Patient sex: M
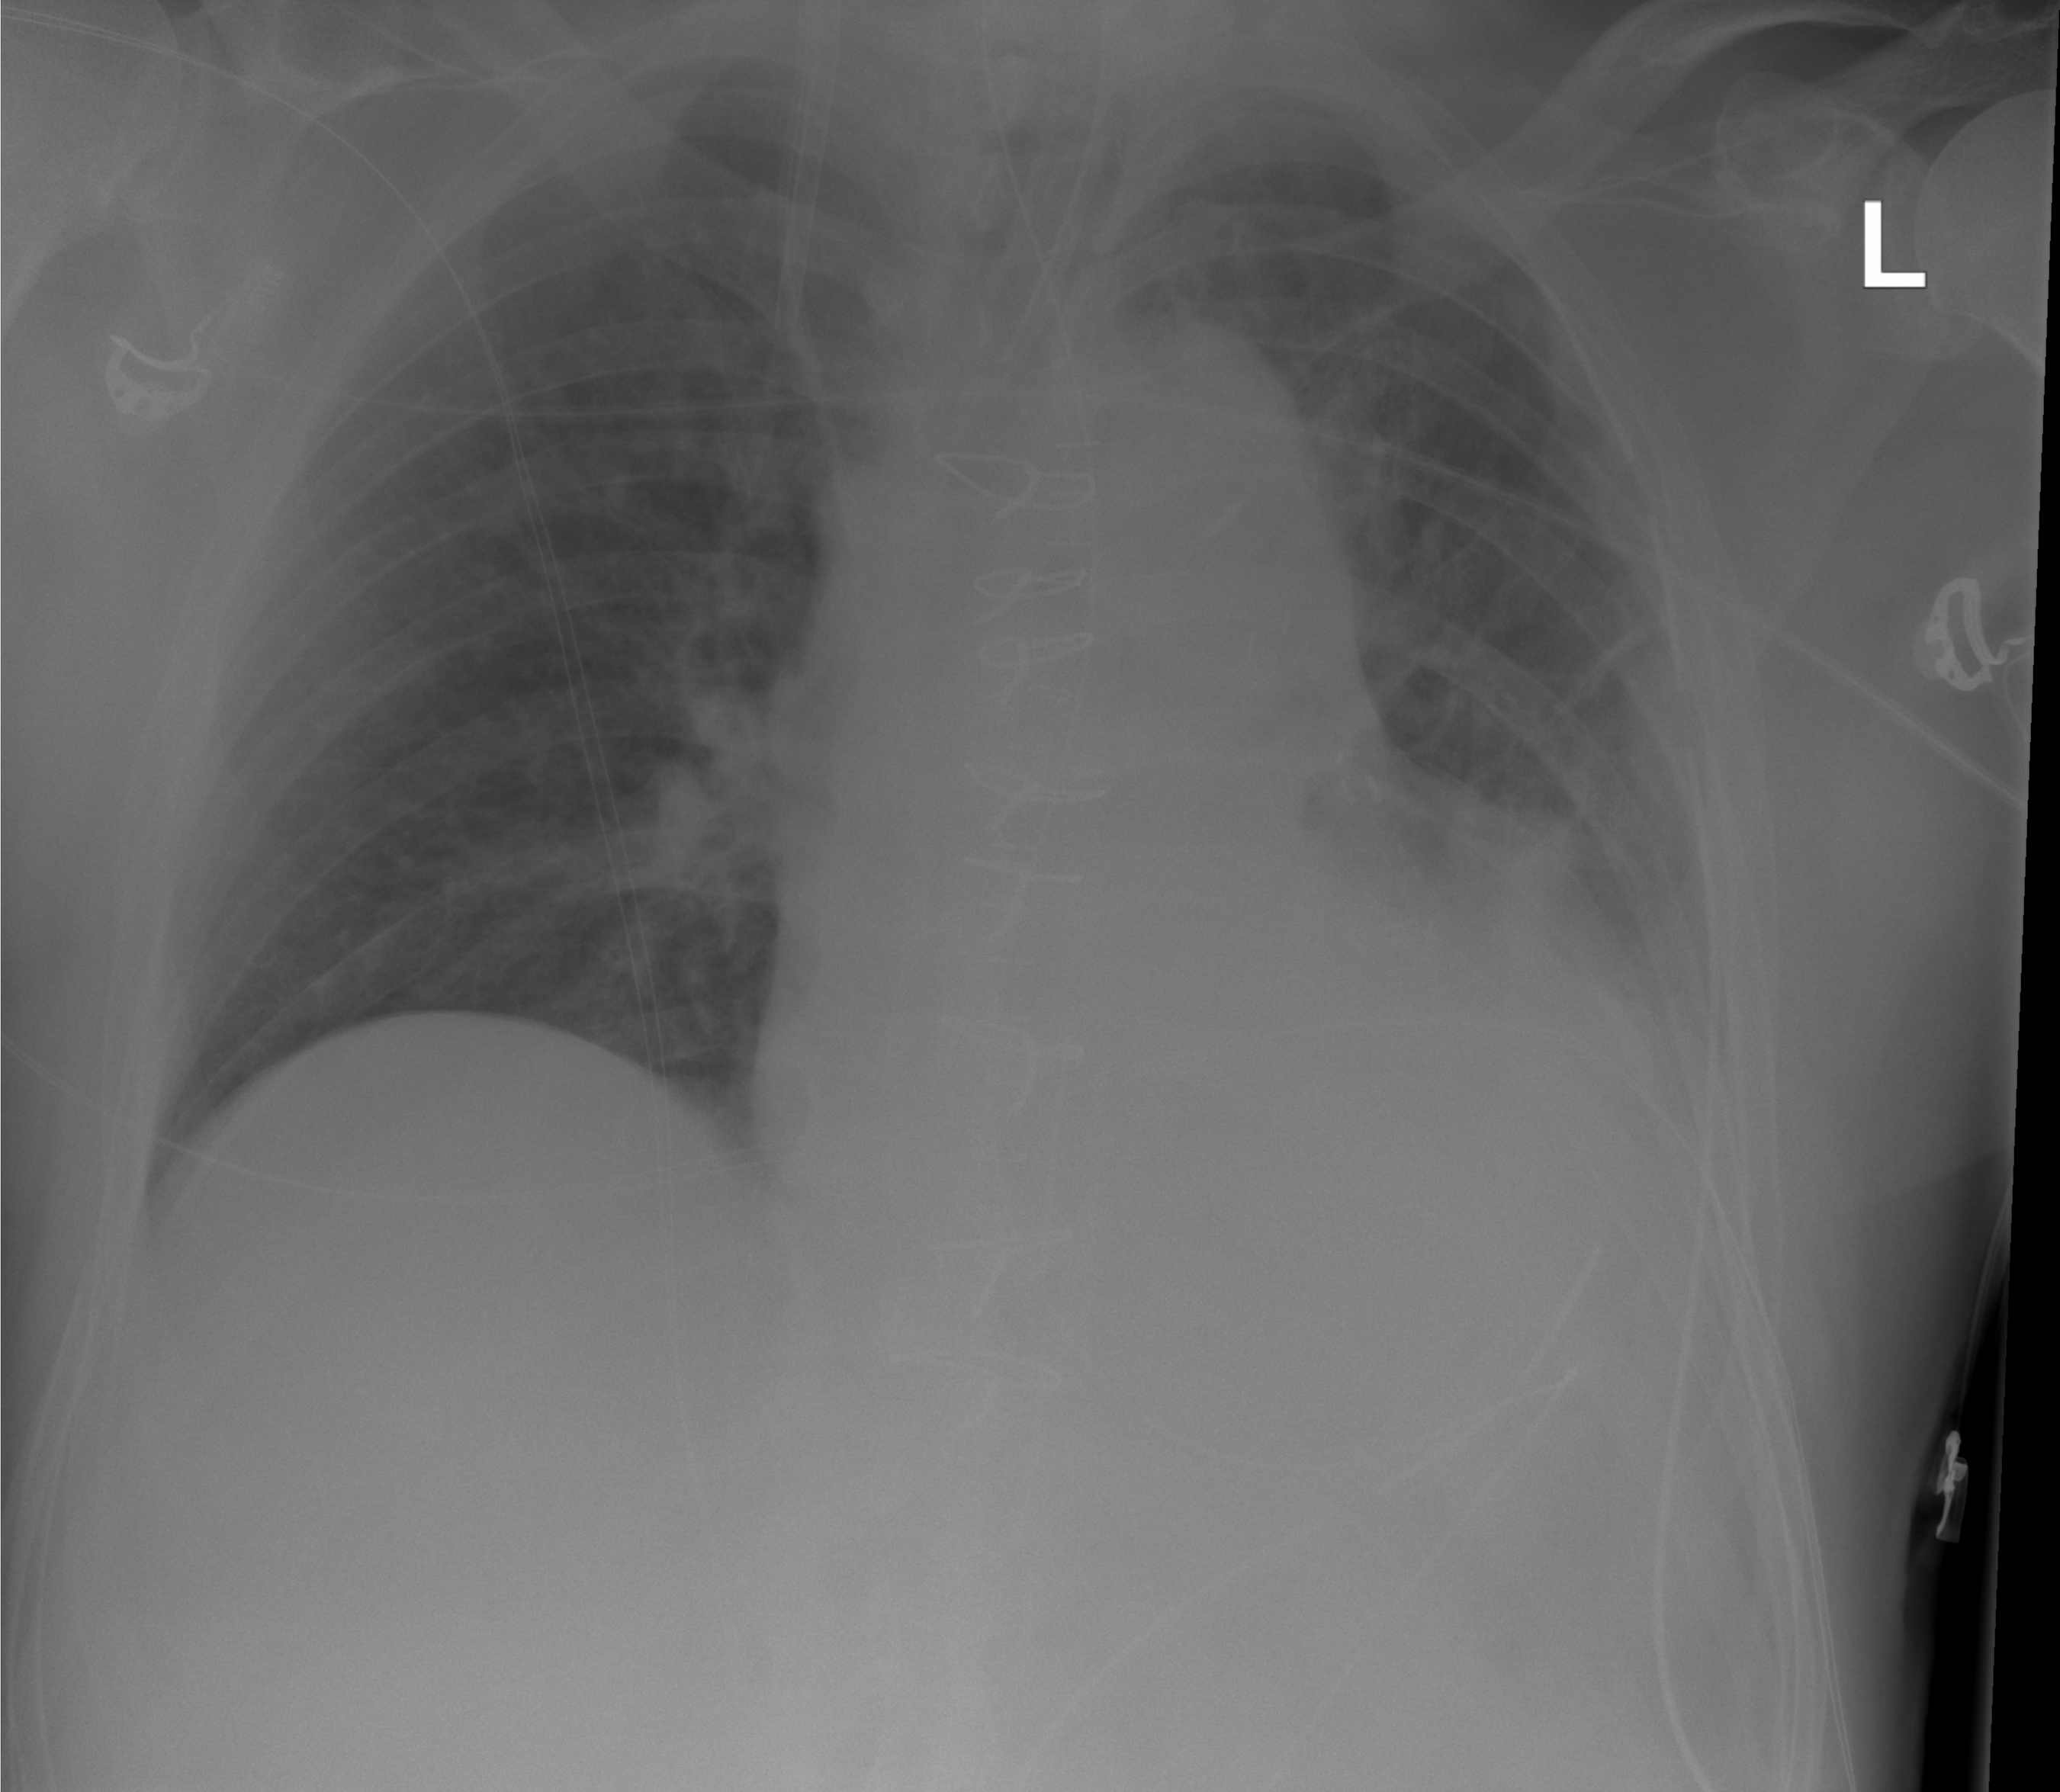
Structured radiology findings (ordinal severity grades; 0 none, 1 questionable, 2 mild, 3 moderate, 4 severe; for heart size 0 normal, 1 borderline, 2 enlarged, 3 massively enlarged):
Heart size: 0
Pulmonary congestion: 0
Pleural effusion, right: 0
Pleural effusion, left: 2
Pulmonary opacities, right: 0
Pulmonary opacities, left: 0
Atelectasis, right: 0
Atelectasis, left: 2